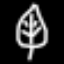
Label: leaf